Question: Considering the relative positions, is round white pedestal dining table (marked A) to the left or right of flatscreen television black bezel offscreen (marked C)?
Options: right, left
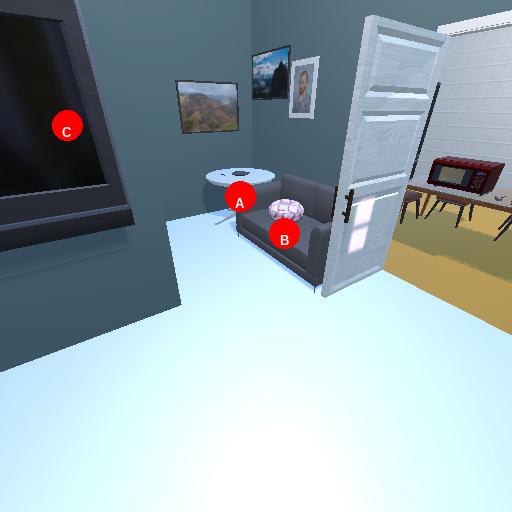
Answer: right